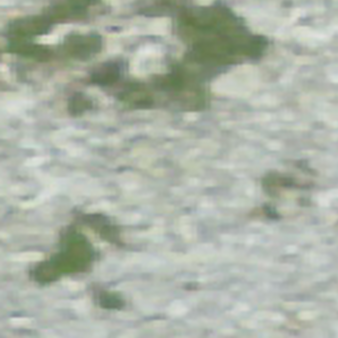
Label: other